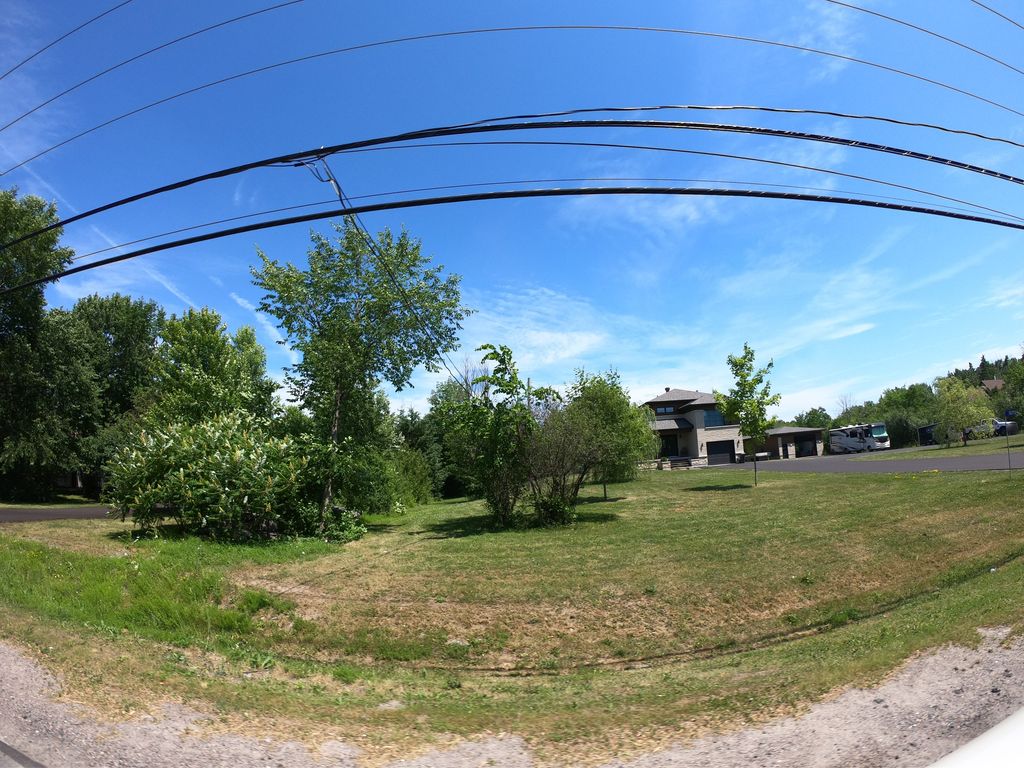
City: ottawa-gatineau